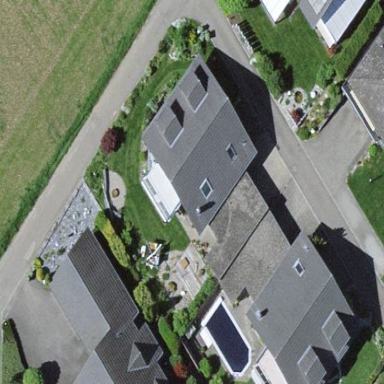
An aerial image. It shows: Simple house.